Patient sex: M
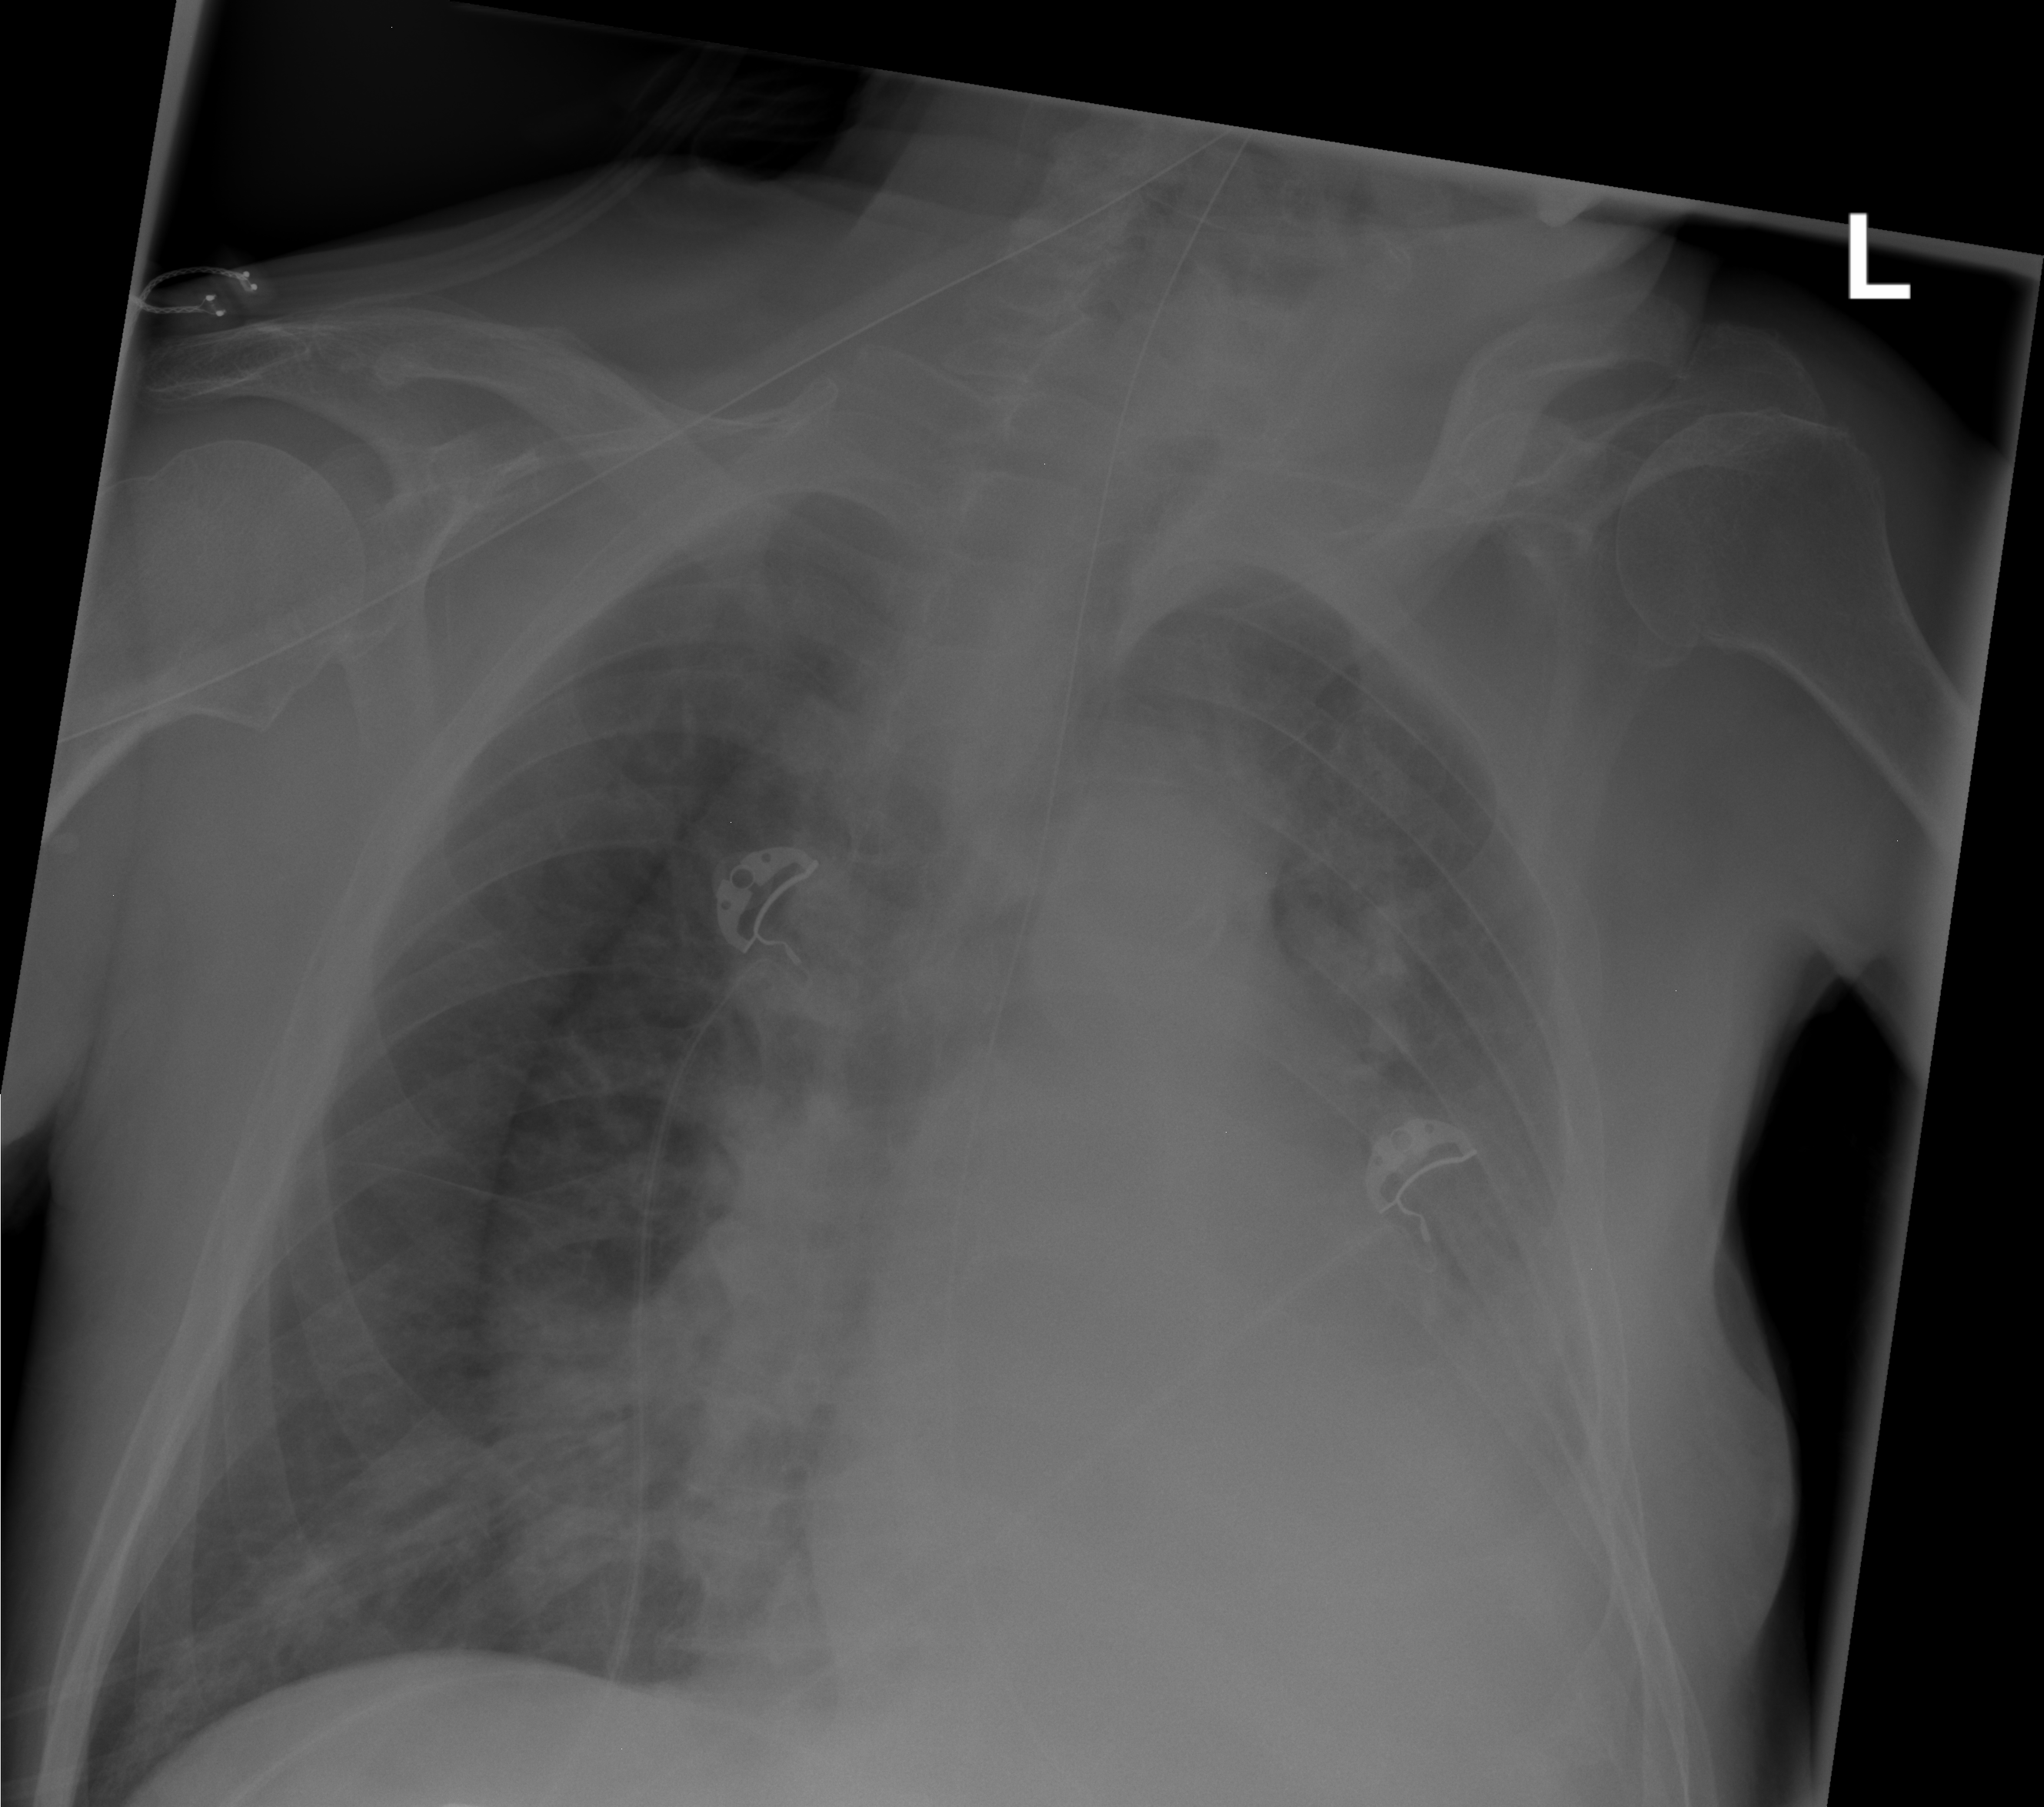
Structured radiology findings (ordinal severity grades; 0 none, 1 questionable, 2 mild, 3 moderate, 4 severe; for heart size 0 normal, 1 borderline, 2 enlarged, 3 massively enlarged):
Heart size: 1
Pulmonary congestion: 0
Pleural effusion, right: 0
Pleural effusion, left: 2
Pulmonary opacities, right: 2
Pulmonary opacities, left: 0
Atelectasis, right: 0
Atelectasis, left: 2